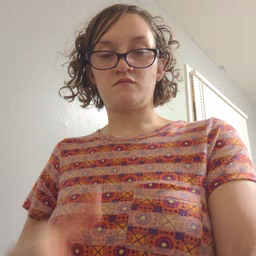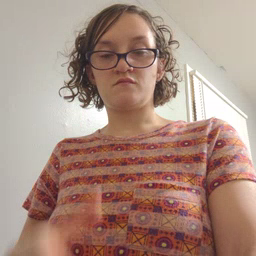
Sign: will